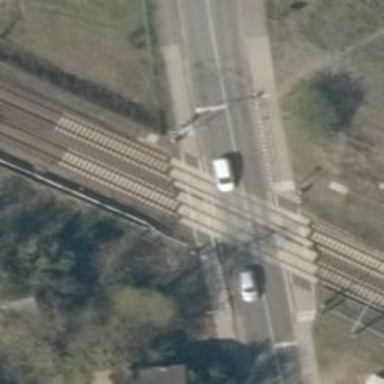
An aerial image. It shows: Level crossing with lights and saltire markings.